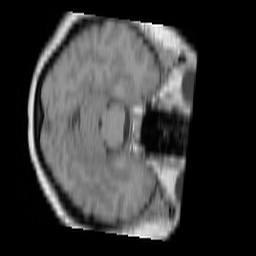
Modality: T1w
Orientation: axial
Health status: ill
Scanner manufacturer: siemens
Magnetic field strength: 3 T
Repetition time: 0.4 s
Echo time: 0.00272 s